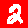
Digit: 2